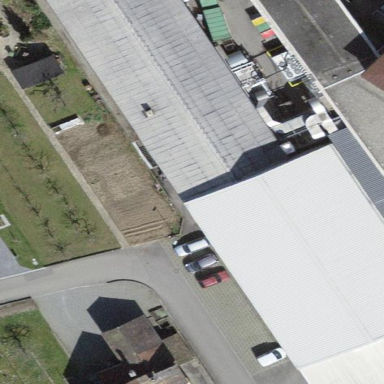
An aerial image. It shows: Manufacturing building.